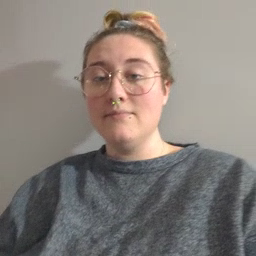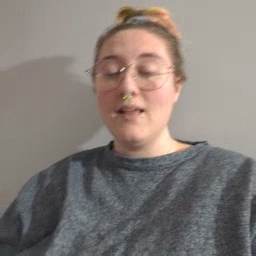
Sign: toy